Question: What is this form/input called?

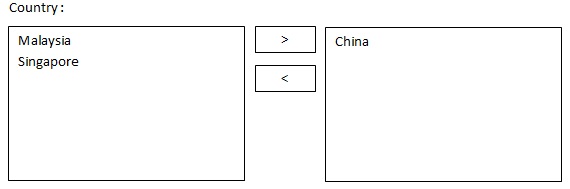
Answer: 1. I have seen it called a list box.
2. Microsoft has a desktop version called list builder
3. Rich-faces called it a listShuttle in 3.x and now its called a pickList
So I dont think there is a standard "name for it." Maybe <URL> is correct since Wikipedia is the one true reference...